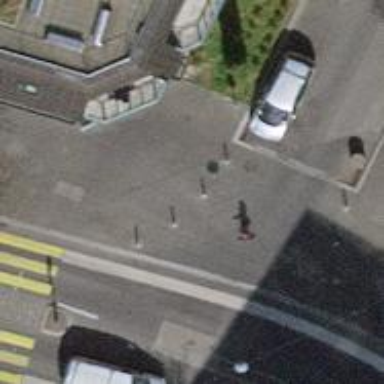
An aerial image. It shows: Bollard barrier.